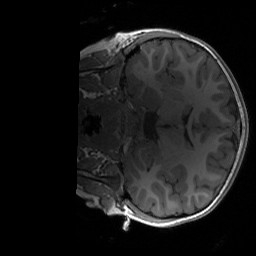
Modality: T1w
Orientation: coronal
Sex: male
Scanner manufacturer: siemens
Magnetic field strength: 3 T
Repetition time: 1.9 s
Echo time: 0.00243 s